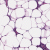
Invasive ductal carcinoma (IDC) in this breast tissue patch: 0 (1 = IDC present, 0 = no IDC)